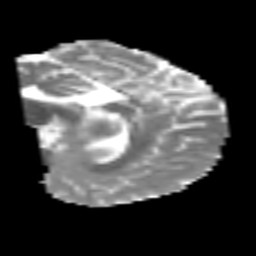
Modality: MD
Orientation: sagittal
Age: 25
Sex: male
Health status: healthy